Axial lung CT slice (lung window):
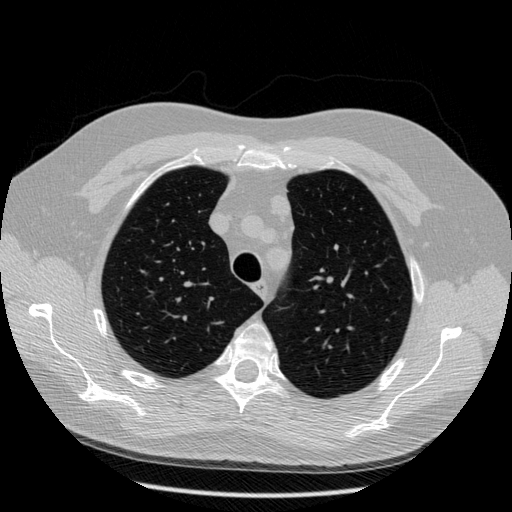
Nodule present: no